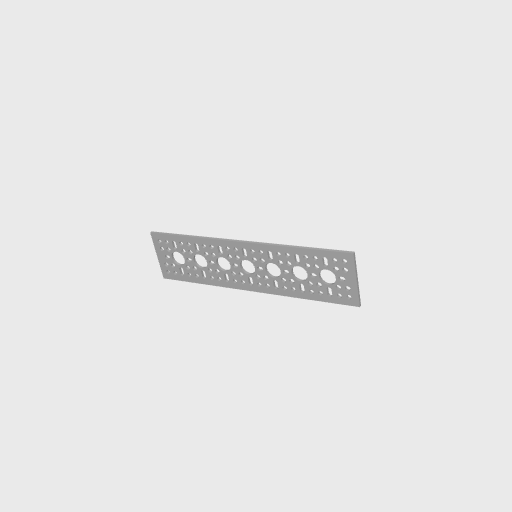
Part: PatternPlate1x7H